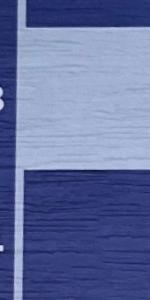
Label: Empty